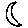
Label: moon